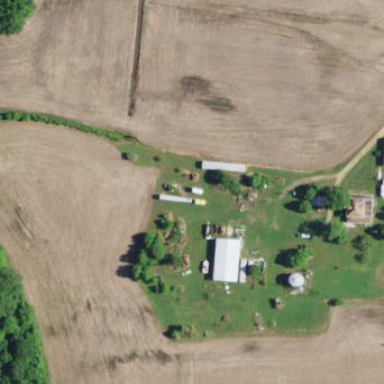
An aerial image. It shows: Farmyard area.